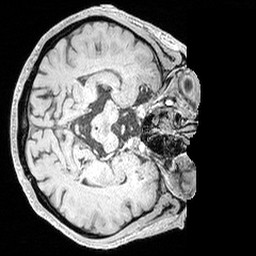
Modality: MP2RAGE
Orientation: axial
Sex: male
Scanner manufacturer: siemens
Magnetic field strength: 3 T
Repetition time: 5 s
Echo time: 0.00292 s